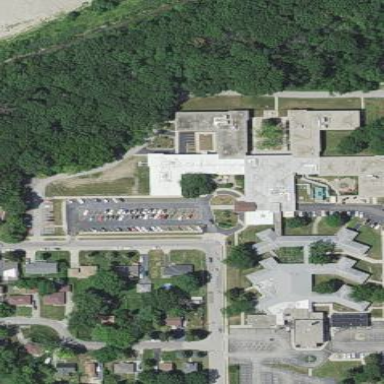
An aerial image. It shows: Nursing home building.